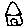
Label: house